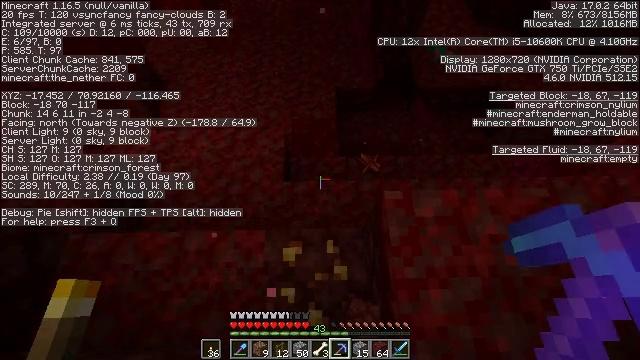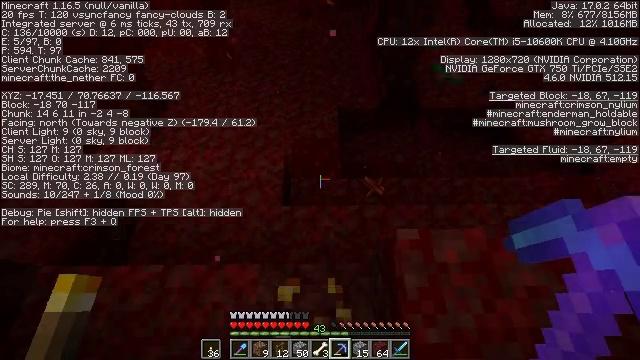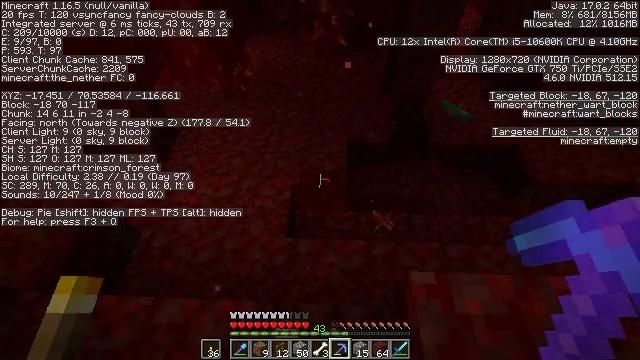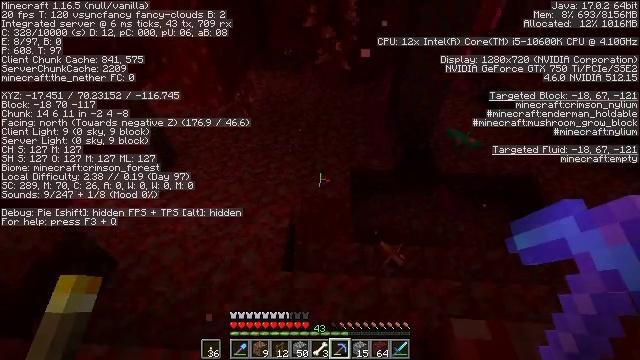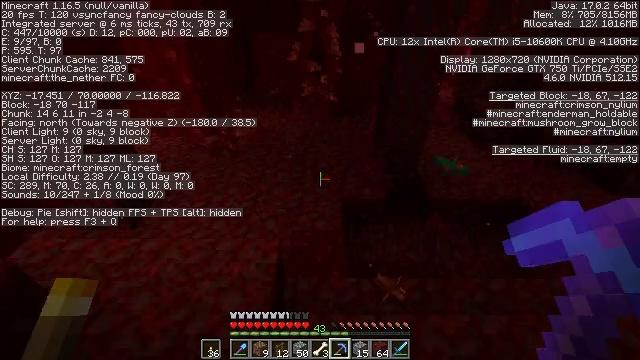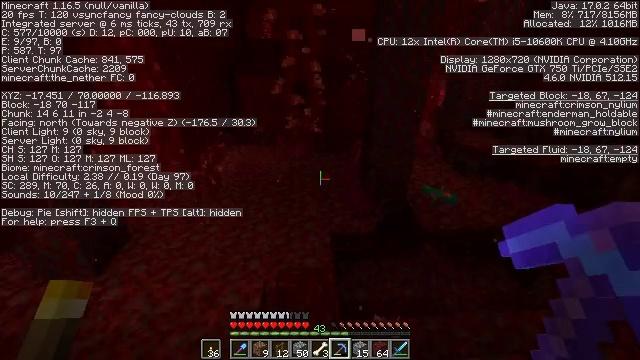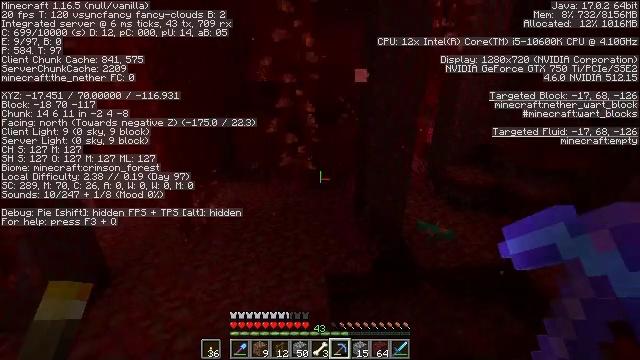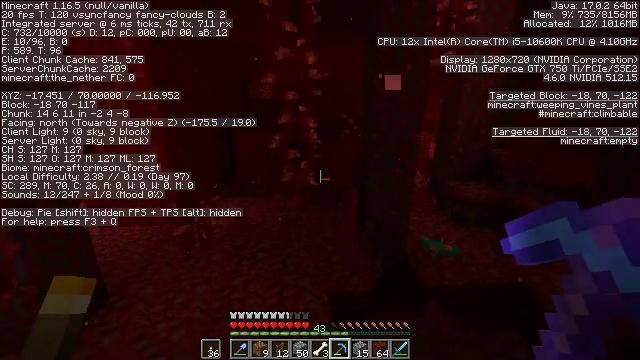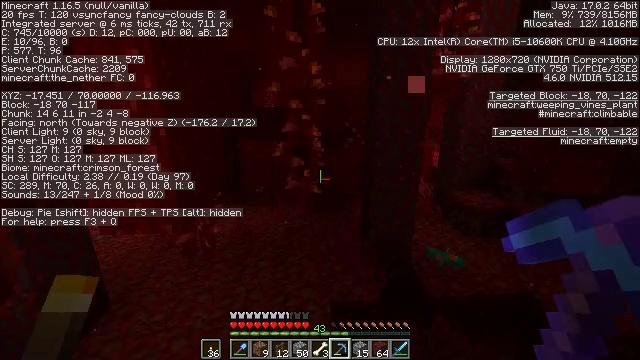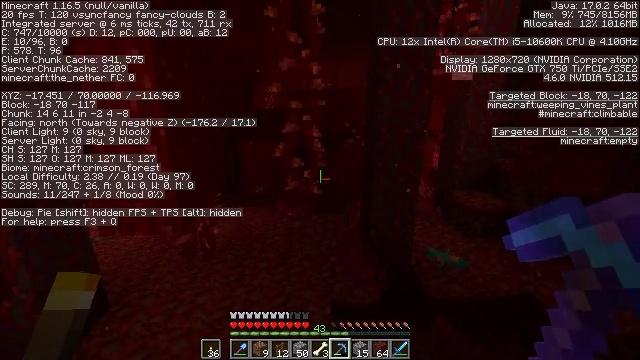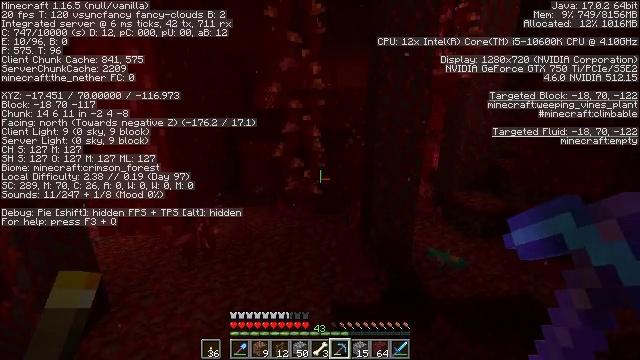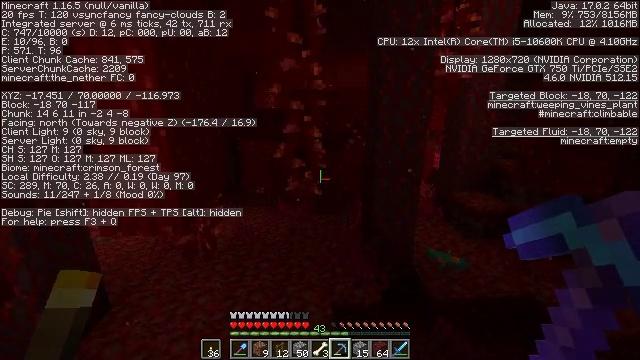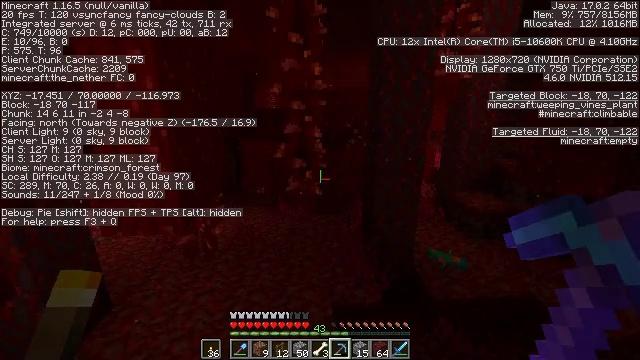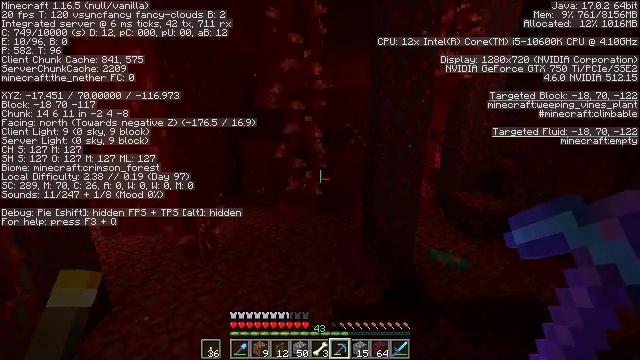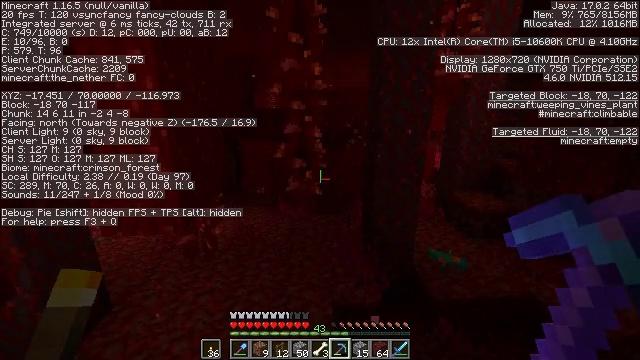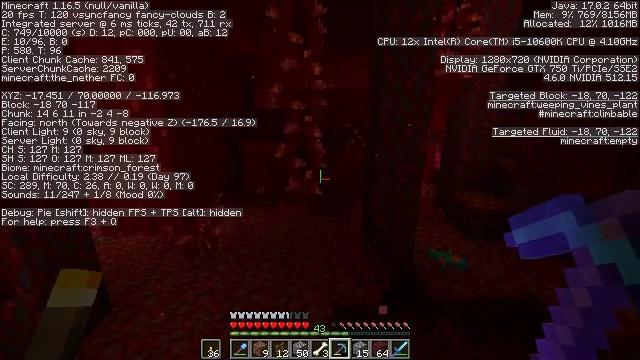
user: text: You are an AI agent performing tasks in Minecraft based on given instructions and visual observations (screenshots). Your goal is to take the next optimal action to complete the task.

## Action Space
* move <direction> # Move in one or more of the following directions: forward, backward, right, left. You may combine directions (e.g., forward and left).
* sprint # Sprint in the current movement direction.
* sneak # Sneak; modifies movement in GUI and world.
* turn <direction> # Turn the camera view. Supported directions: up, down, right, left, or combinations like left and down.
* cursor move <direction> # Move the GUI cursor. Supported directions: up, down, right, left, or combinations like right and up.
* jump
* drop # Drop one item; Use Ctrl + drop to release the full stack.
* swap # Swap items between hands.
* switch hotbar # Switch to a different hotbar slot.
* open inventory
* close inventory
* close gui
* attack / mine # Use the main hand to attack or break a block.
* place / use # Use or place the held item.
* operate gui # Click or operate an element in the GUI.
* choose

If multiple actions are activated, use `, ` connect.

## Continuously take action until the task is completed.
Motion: motion action
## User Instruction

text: Gather crimson roots by holding left button.
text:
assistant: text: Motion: move forward, turn up
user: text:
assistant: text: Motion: turn left and up
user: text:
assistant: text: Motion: turn up
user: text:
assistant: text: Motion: turn right and up
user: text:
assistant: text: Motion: turn right and up
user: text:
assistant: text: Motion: turn right and up
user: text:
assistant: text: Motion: turn up
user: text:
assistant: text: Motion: turn up
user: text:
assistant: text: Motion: no_op
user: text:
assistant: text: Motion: no_op
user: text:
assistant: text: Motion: no_op
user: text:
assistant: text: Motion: no_op
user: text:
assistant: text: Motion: no_op
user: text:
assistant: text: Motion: no_op
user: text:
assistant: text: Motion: no_op
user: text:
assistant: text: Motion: turn right
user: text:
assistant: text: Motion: turn right
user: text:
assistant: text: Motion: turn right
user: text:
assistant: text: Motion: turn right
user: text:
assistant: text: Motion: turn right
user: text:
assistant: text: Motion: turn right and up
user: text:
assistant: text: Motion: turn right and up
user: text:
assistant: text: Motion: turn right
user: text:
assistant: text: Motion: no_op
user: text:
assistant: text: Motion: no_op
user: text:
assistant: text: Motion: no_op
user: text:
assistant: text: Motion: no_op
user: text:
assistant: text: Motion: no_op
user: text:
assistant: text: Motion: no_op
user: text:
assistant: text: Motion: no_op